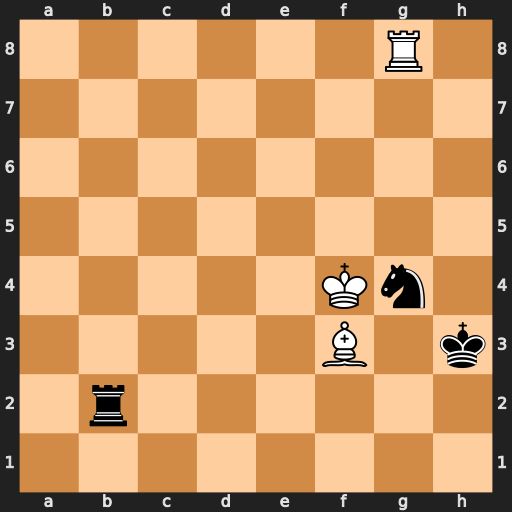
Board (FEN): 6R1/8/8/8/5Kn1/5B1k/1r6/8
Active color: w
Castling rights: -
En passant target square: -
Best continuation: Rh8+ Nh6 Rxh6#